Field crop: tomato
Growth stage: 2
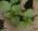
Species: solanum